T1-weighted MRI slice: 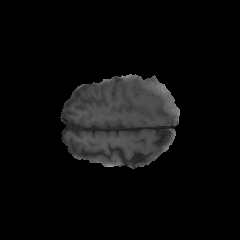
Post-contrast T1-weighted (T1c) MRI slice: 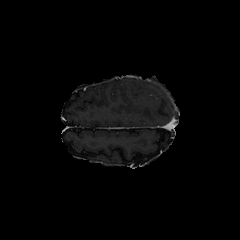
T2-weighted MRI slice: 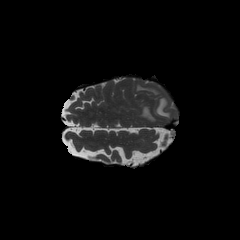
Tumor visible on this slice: yes